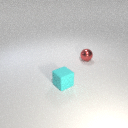
small red metal sphere to the right of small cyan rubber cube